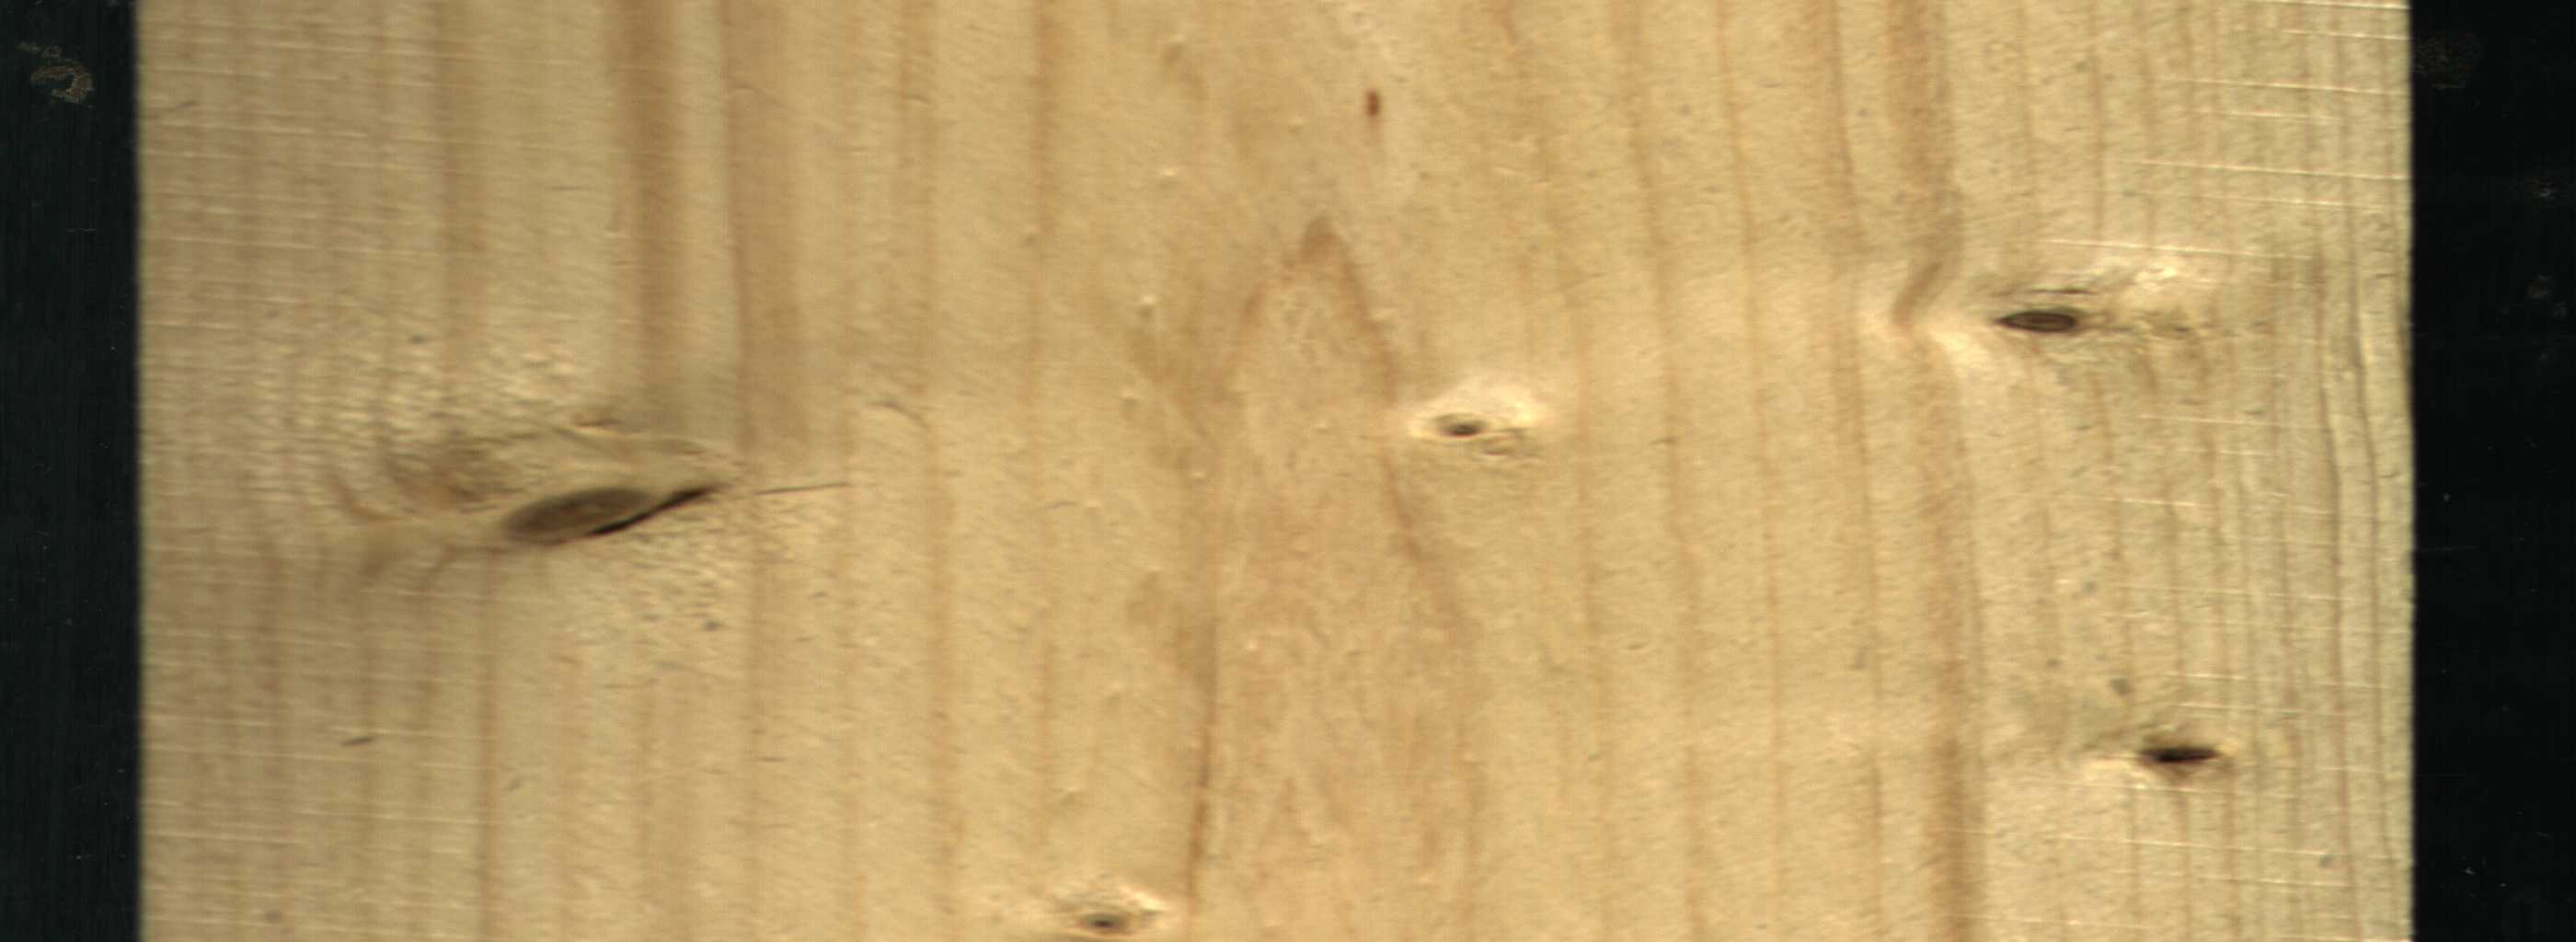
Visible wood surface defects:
Dead_Knot
Dead_Knot
Dead_Knot
Live_Knot
Live_Knot